Interaction volume radius: 10 \u00c5
Interaction volume height: 25 \u00c5
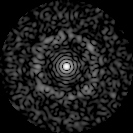
Disorder parameter: 0.837